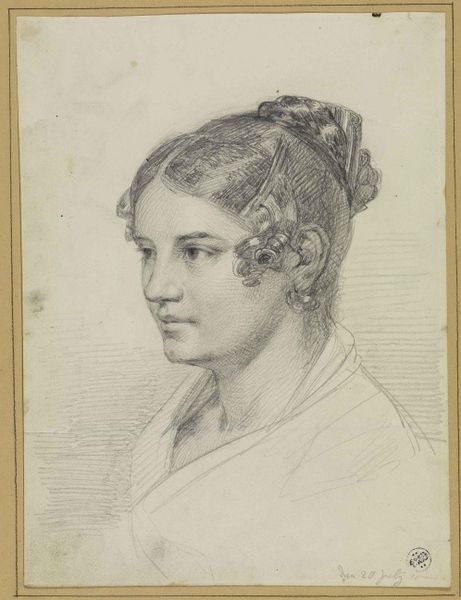
Titel: Brustbildnis einer jungen Frau, im Halbprofil nach links gewendet
Künstler: Friedrich Mosbrugger
Standort: Karlsruhe
Institution: Staatliche Kunsthalle Karlsruhe
Schlagwörter: kopf, schatten, weiß, mädchen, ausschnitt, blumen, brust, busen, elegant, frau, frisur, grau, kleid, mund, nase, ohr, ohrring, profil, schmuck, schwarz, skizze, stirn, zeichen, zeichnung, blick, dame, gras, schal, tuch, hemd, jacke, jung, augen, bluse, gesicht, haarschmuck, kleidung, knoten, kragen, rahmen, trauer, bild, bildnis, hals, portrait, porträt, schauen, signatur, auge, gewand, haare, augenbrauen, kinn, lippen, locke, locken, ohren, scheitel, dutt, wangen, bilderrahmen, kamm, grafik, graphik, schattierungen, linien, sigantur, ausdruck, zopf, detail, brauen, seitenansicht, hochgesteckt, hochsteckfrisur, dreiviertelansicht, edel, wange, dreiviertelprofil, oberkörper, wimpern, spange, flechten, haarknoten, linie, kohle, schönheit, schraffur, radierung, seite, bleistift, stempel, bleistiftzeichnung, biedermeier, halbprofil, brav, hochfrisur, schtten, juli, schopf, aufgesteckt, kimono, gelockt, zöpfchen, aufsteckfrisur, oh, anlitz, rosamunde, knuts, geflochtet, zeichnung$, klinn, skateboard, frau'